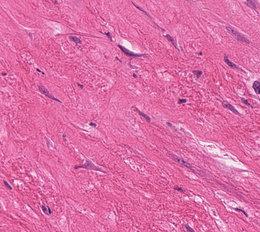
Tumor epithelial tissue: no
Tumor-associated stroma tissue: yes
Normal tissue: no